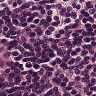
Metastatic tissue present: no